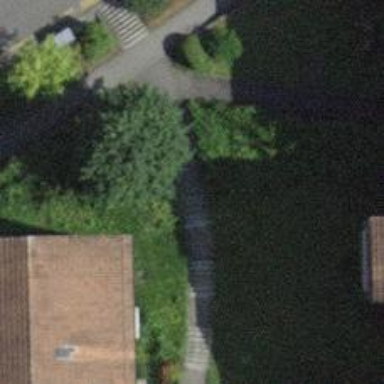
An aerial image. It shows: Steps made of asphalt.